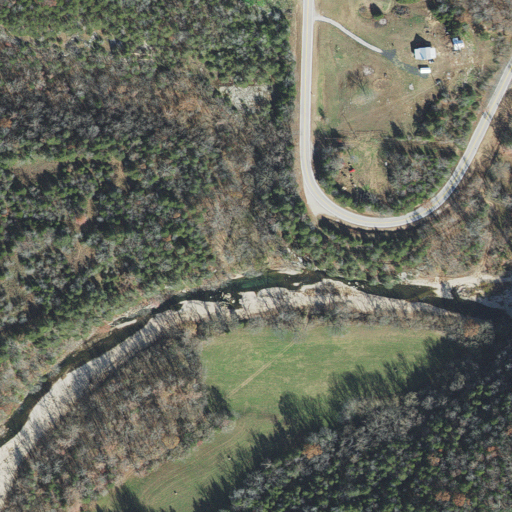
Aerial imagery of valley in Arkansas named Wildcat Hollow containing deciduous forest, mixed forest, pasture, low intensity development, barren land, open development, evergreen forest, and medium intensity development